Chest X-ray. View position: AP
Patient age: 64
Patient sex: M
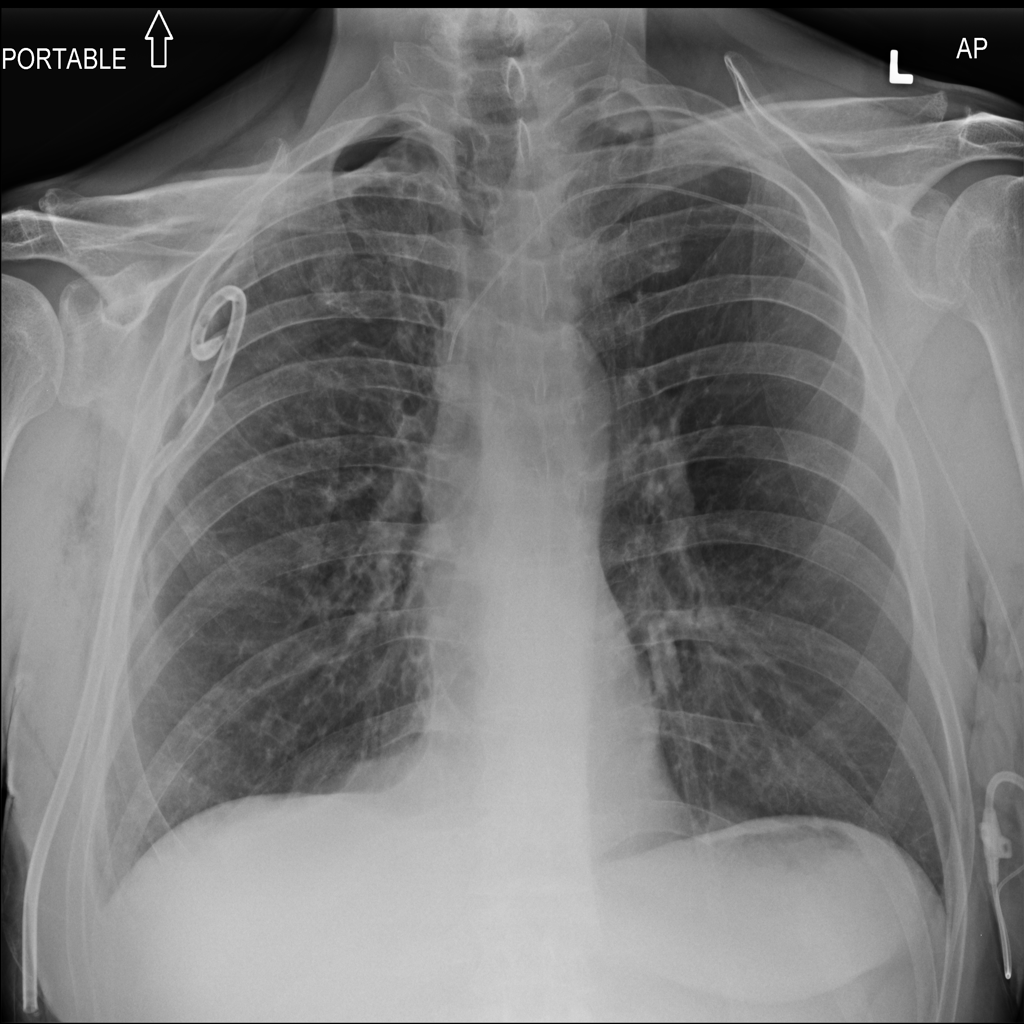
Finding: Pneumothorax